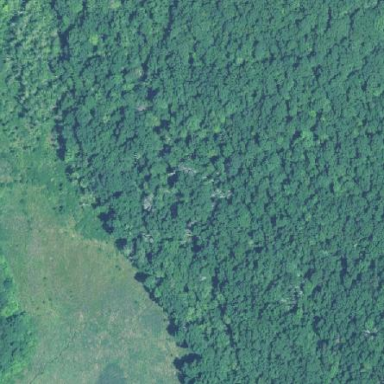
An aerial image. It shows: Existing preserved open space in the woodland.